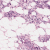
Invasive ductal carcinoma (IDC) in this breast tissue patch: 1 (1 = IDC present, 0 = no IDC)